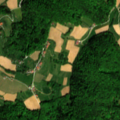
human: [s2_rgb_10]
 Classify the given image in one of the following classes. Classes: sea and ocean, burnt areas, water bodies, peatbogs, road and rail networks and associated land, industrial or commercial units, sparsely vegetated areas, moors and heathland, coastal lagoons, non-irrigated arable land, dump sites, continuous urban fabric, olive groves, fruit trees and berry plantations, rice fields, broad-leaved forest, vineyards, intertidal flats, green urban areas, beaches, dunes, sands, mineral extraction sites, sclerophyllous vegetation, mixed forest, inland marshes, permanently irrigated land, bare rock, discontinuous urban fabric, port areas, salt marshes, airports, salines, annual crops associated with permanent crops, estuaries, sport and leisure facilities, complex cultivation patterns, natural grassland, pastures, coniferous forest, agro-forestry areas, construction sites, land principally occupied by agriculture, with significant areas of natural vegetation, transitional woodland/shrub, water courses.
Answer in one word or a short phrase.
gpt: non-irrigated arable land, pastures, complex cultivation patterns, broad-leaved forest